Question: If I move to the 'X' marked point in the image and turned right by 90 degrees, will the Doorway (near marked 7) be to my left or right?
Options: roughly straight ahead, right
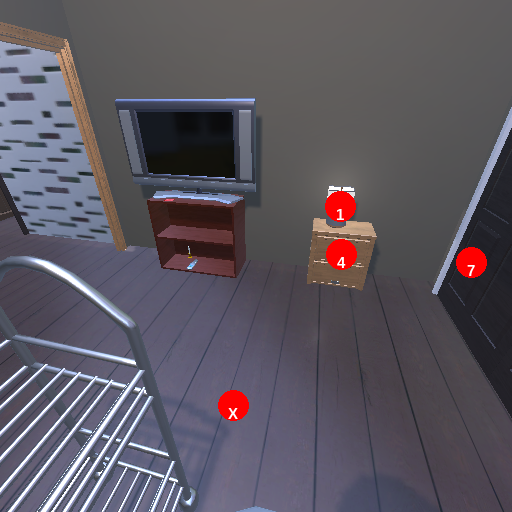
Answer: roughly straight ahead